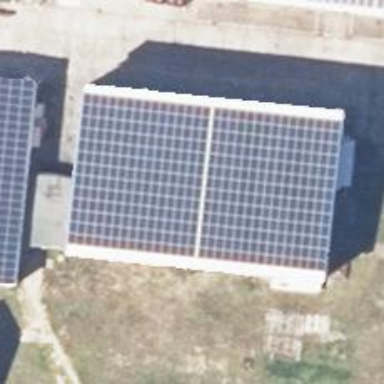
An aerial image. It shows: Solar photovoltaic panel generator producing electricity as small installation.